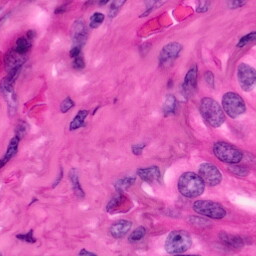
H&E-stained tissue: Pancreatic